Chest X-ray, PA view. Patient: 60 years old, sex M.
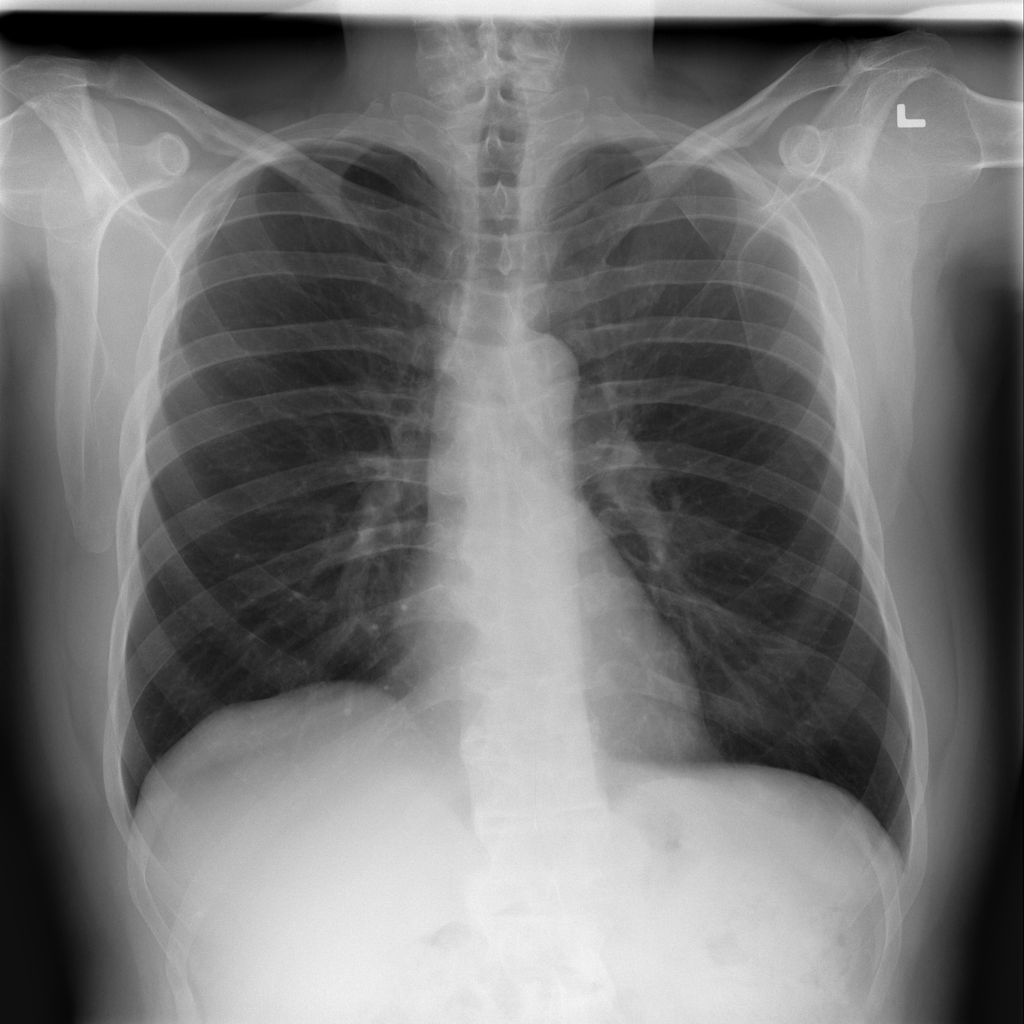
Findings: No Finding